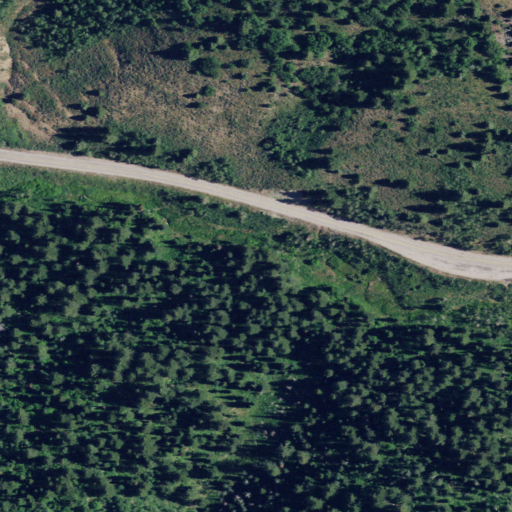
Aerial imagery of valley in Idaho named Mill Canyon containing evergreen forest, deciduous forest, shrub, open development, and low intensity development